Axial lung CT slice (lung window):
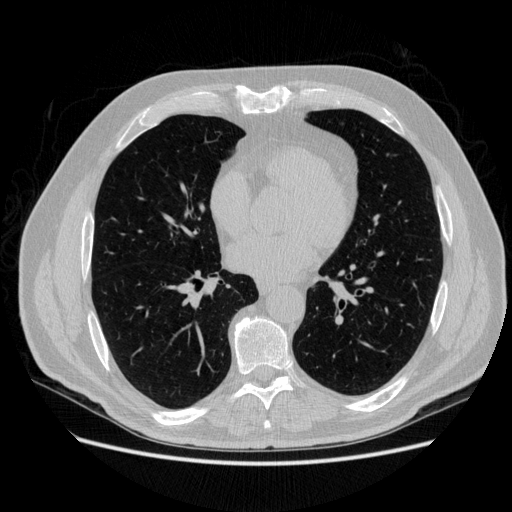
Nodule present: no